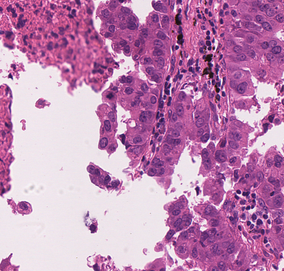
Tumor epithelial tissue: yes
Tumor-associated stroma tissue: yes
Normal tissue: no